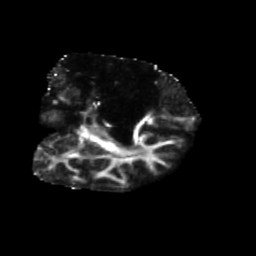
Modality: FA
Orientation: coronal
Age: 48
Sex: male
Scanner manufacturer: siemens
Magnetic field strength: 3 T
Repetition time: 5.47 s
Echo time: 0.0854 s